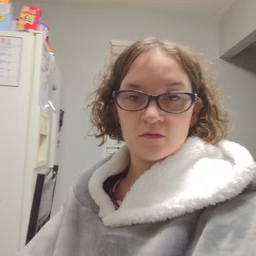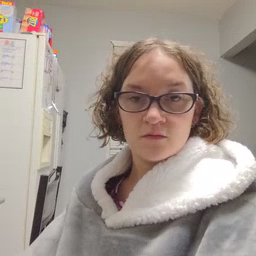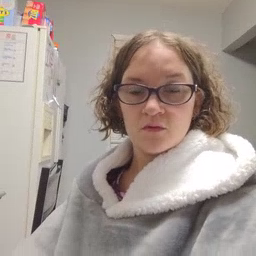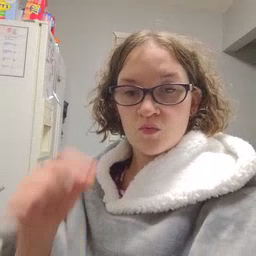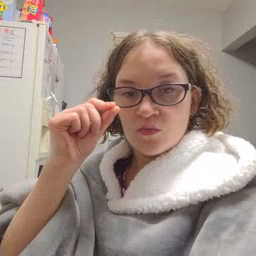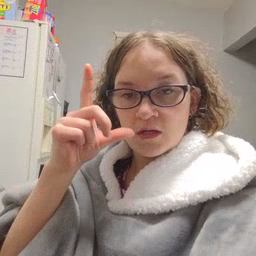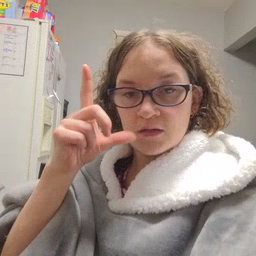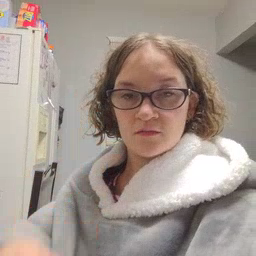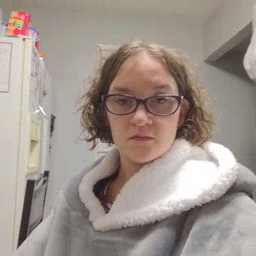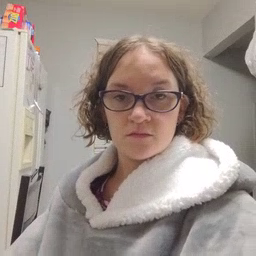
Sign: wake